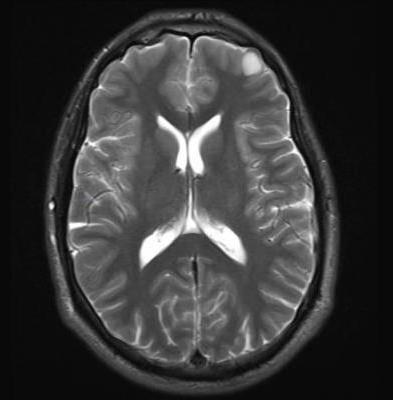
Label: notumor